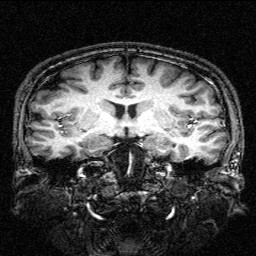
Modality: T1w
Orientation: sagittal
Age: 31
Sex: male